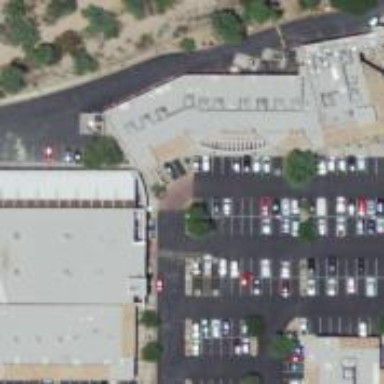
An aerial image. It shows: Retail building.